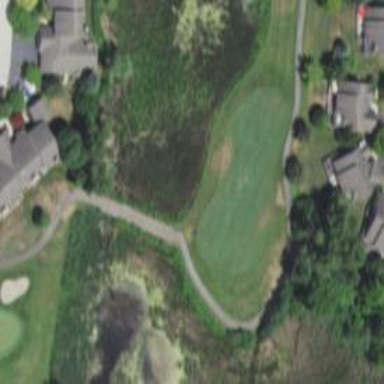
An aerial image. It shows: Golf hole.